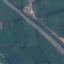
Land use / land cover class: Highway